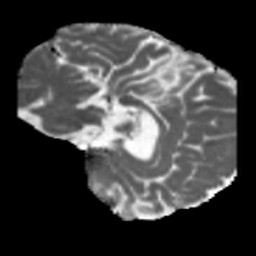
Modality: MD
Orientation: sagittal
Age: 46
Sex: male
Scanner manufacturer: siemens
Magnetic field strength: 3 T
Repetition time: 5.47 s
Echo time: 0.0854 s